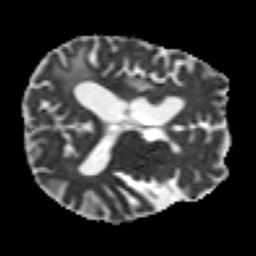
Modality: MD
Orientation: axial
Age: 80
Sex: female
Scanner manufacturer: siemens
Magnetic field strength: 3 T
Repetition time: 7.3 s
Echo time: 0.087 s